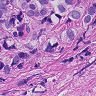
Metastatic tissue present: yes